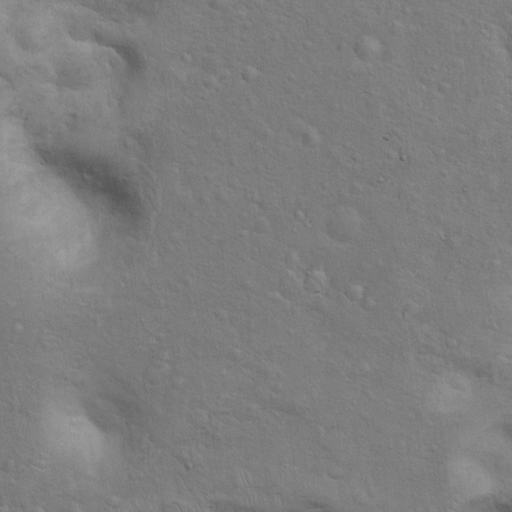
Classes present: Background, Cone